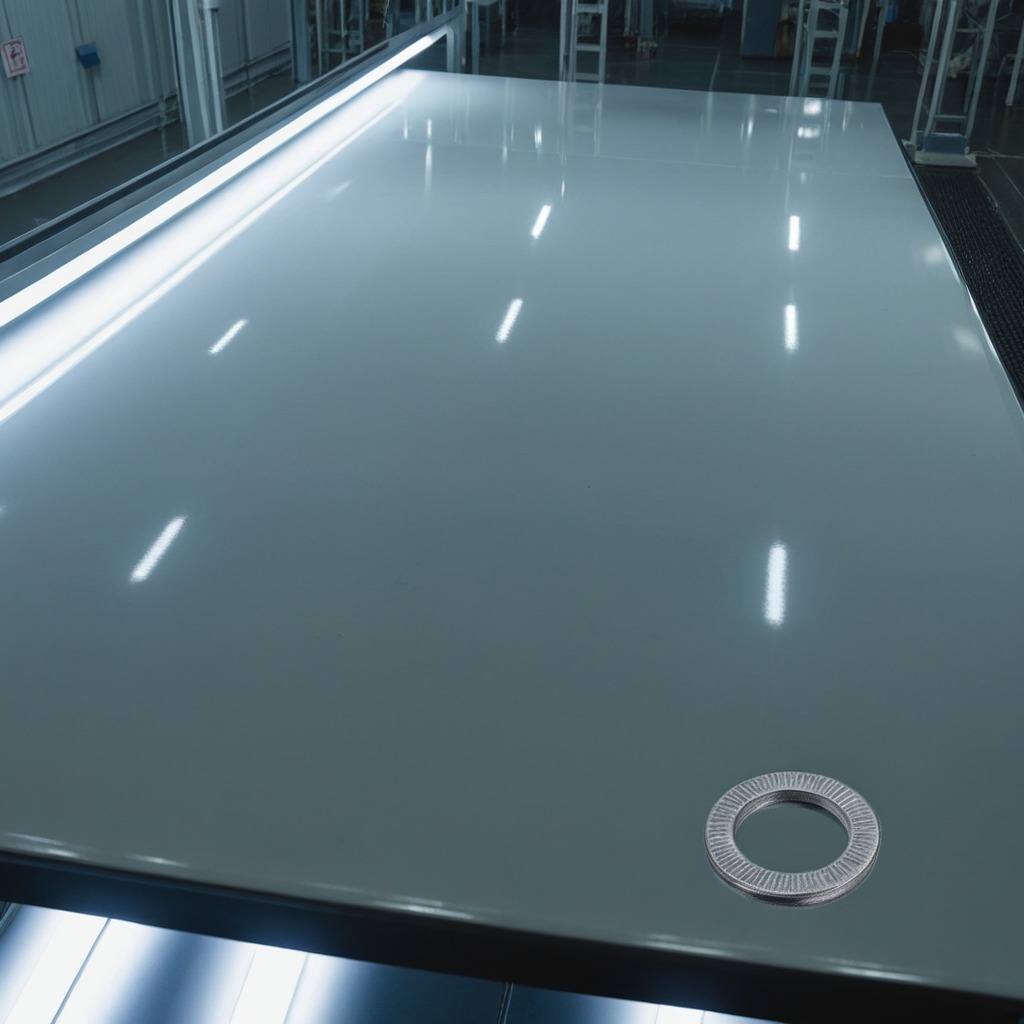
A flat metal washer lying on a high-gloss table in a ship maintenance bay industrial lighting.